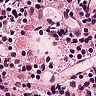
Metastatic tissue present: no